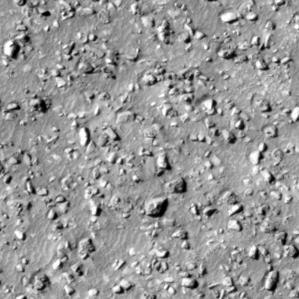
Label: non_frost